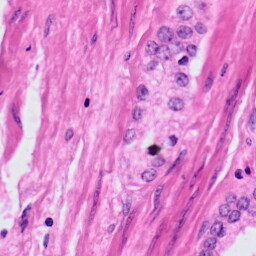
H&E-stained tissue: Prostate